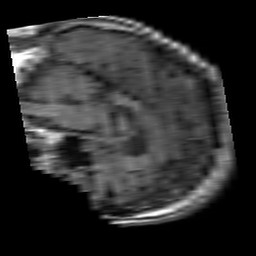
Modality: T1w
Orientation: sagittal
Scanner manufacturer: philips
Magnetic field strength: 1.5 T
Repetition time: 0.45 s
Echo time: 0.015 s